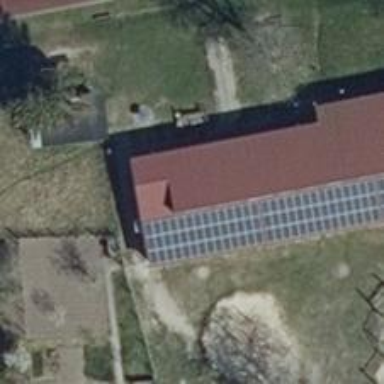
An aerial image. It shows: Solar photovoltaic panel generator producing electricity in small installation.